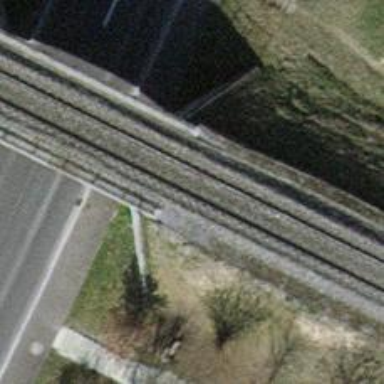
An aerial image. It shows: Single-track railway bridge with contact lines for electrification.